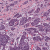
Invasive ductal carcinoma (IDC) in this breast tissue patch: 1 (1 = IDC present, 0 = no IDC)